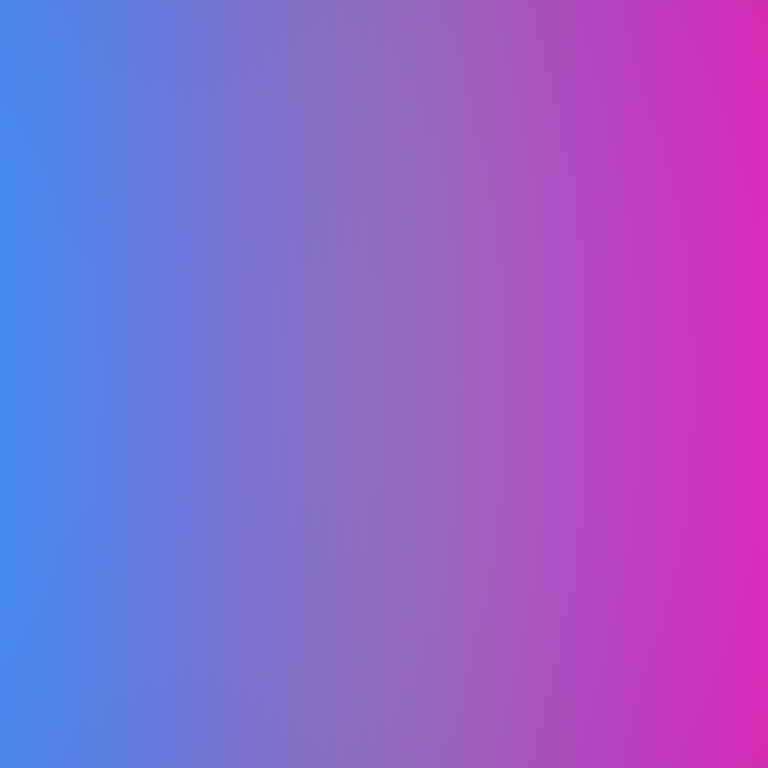
Abstract light effect, smooth gradient from cool blue to vibrant magenta, dreamy atmosphere, soft blend, no room, no furniture, no objects.